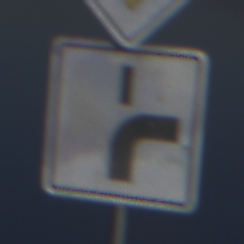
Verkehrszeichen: VerlaufVorfahrtsstrasse8
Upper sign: Vorfahrtsstrasse
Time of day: MorningAfternoon
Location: Outdoor (Nature)
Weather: PartlyCloudy
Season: NotSpecified
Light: Natural